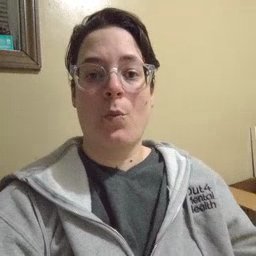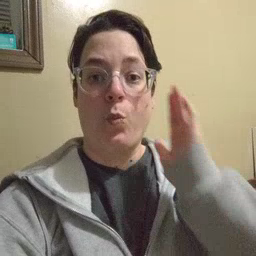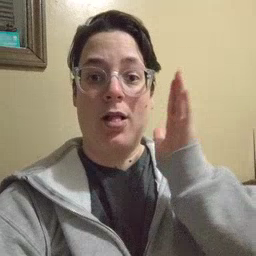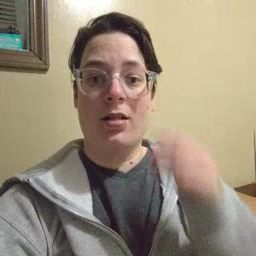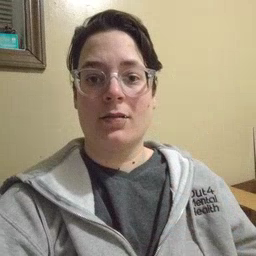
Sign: will